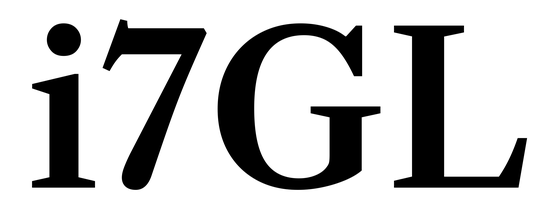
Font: LibreCaslonText_SemiBold